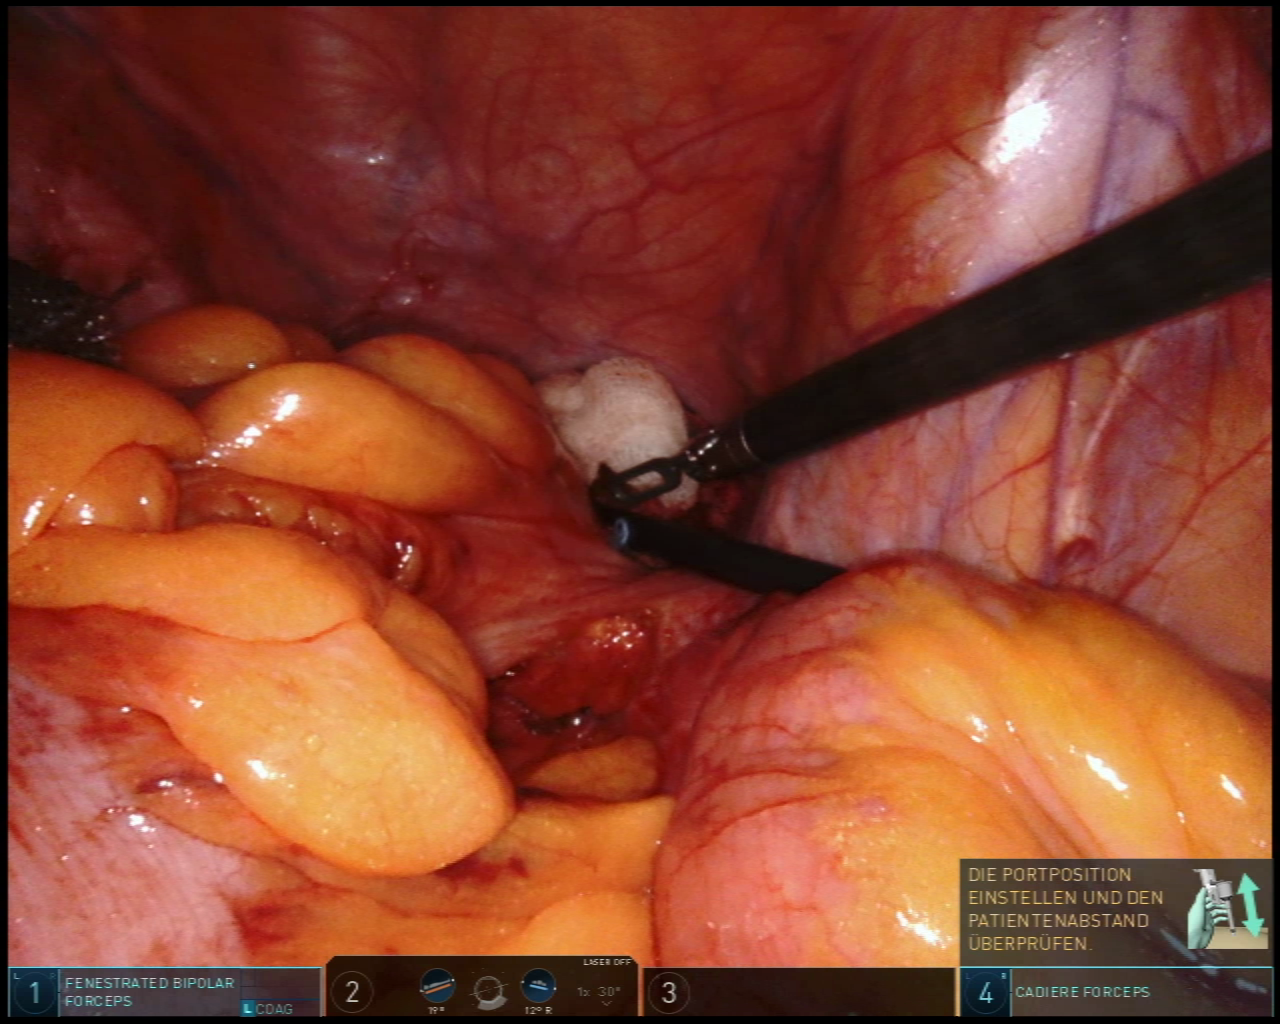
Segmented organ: small_intestine
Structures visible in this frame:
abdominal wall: yes
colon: yes
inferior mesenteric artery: no
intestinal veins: no
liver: no
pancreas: no
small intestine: yes
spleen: no
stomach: no
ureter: no
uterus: no
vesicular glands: no